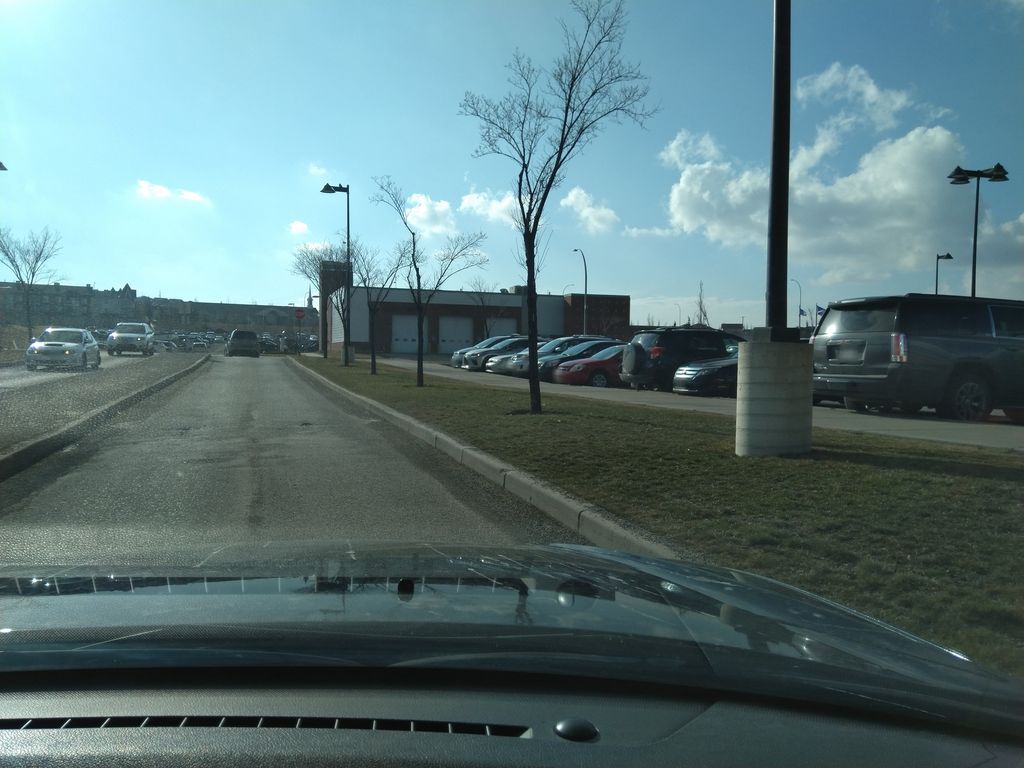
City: calgary